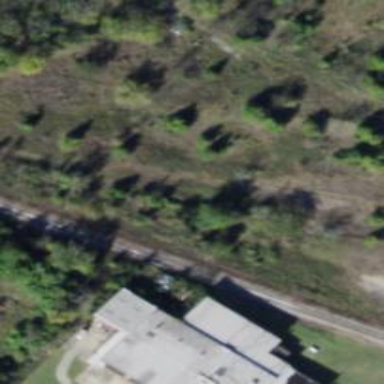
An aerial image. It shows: Abandoned railway yard is depicted.